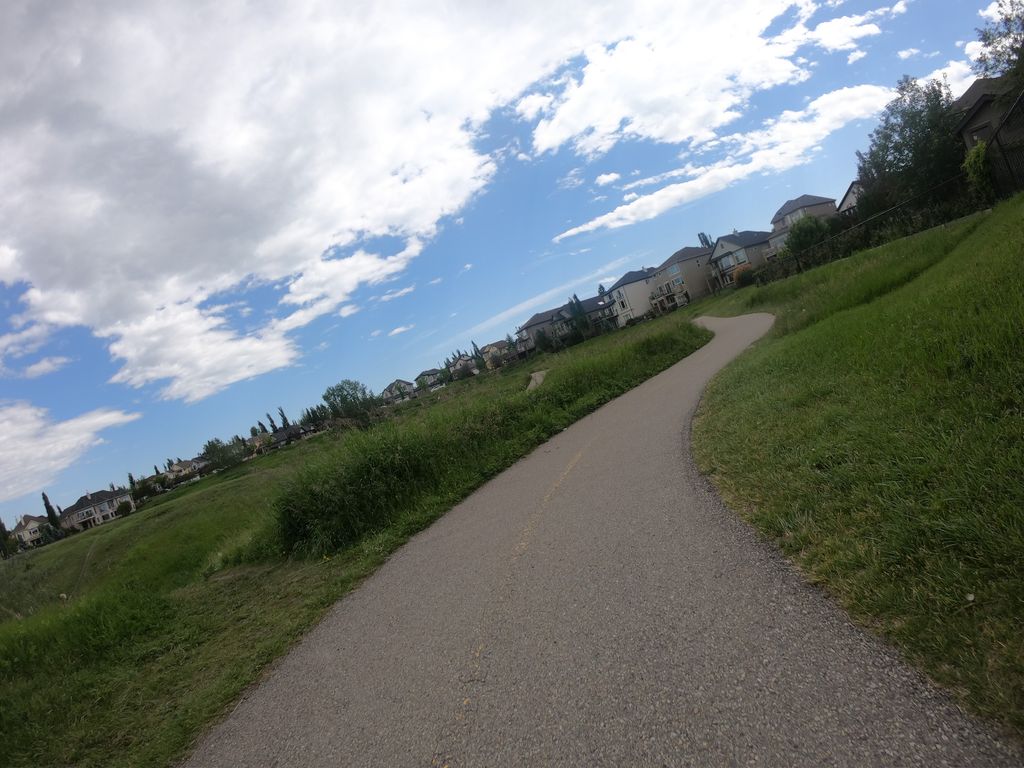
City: calgary